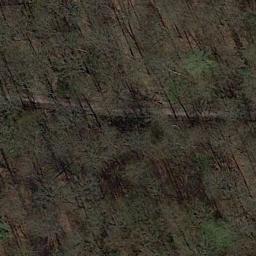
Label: forest